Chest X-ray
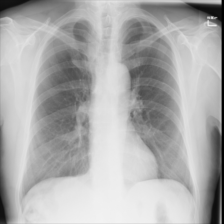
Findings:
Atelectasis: negative
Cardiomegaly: negative
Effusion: negative
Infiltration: negative
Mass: negative
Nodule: negative
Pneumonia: negative
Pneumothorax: negative
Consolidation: negative
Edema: negative
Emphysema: negative
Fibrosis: negative
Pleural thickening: negative
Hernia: negative